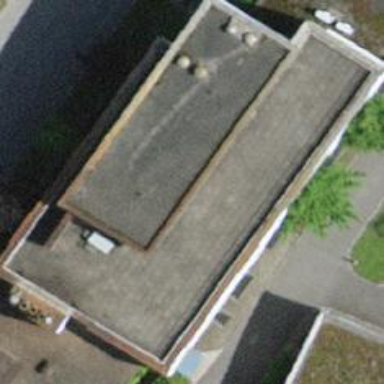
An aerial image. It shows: Hospital building.